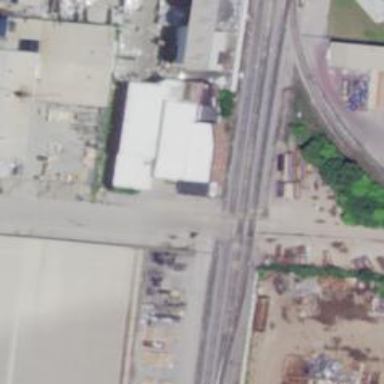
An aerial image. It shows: Railway siding for service.